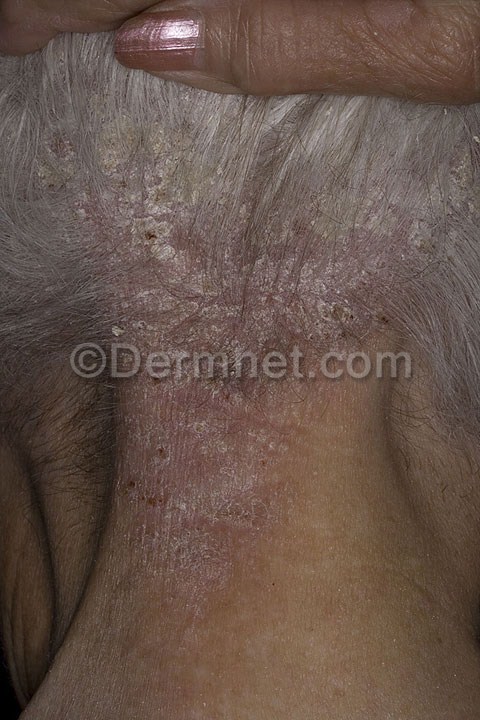
Disease: Psoriasis pictures Lichen Planus and related diseases